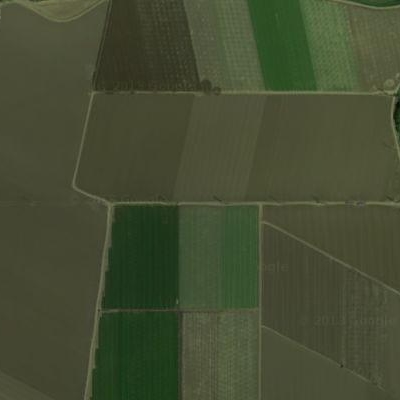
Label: Field